Interaction volume radius: 5 \u00c5
Interaction volume height: 40 \u00c5
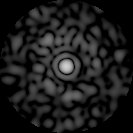
Disorder parameter: 0.8321